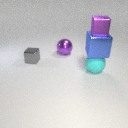
large purple metal sphere to the right of small gray metal cube